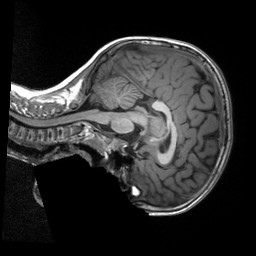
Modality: T1w
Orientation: sagittal
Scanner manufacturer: siemens
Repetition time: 2.3 s
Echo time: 0.00229 s